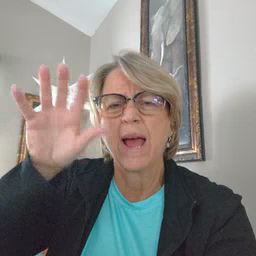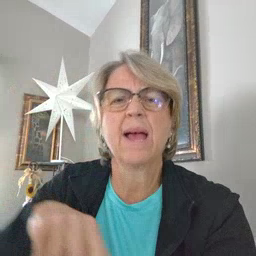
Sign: rain